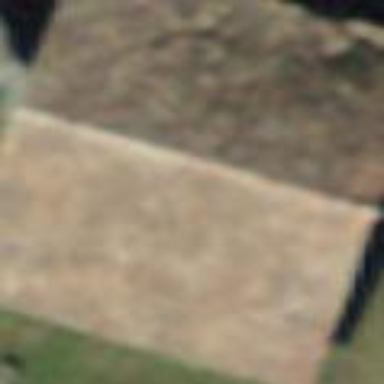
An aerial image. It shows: Barn.